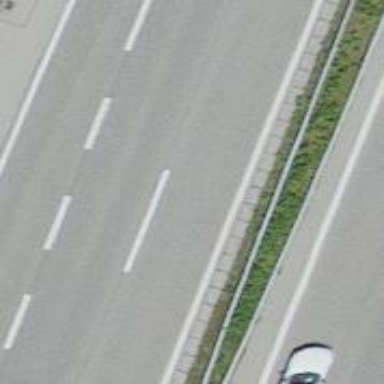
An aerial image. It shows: Asphalt motorway.